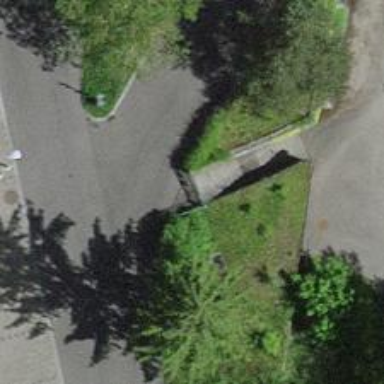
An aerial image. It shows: Set of steps on the road.